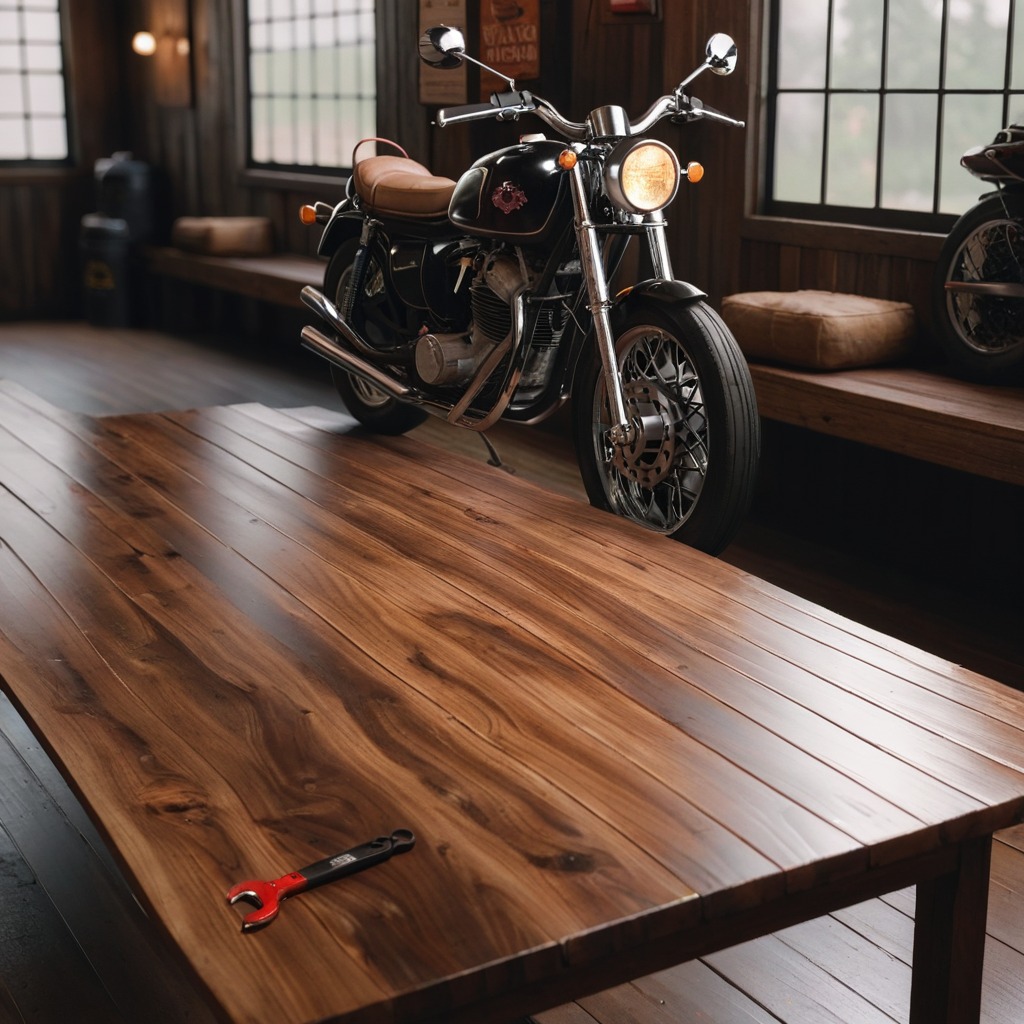
An wrench is lying on the wooden table.